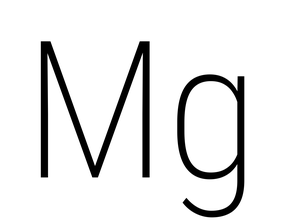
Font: Roboto_Condensed_ExtraLight